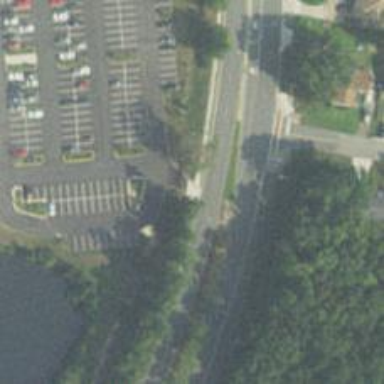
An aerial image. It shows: Unmarked crossing on footway.